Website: lowes
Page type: customer-info-address
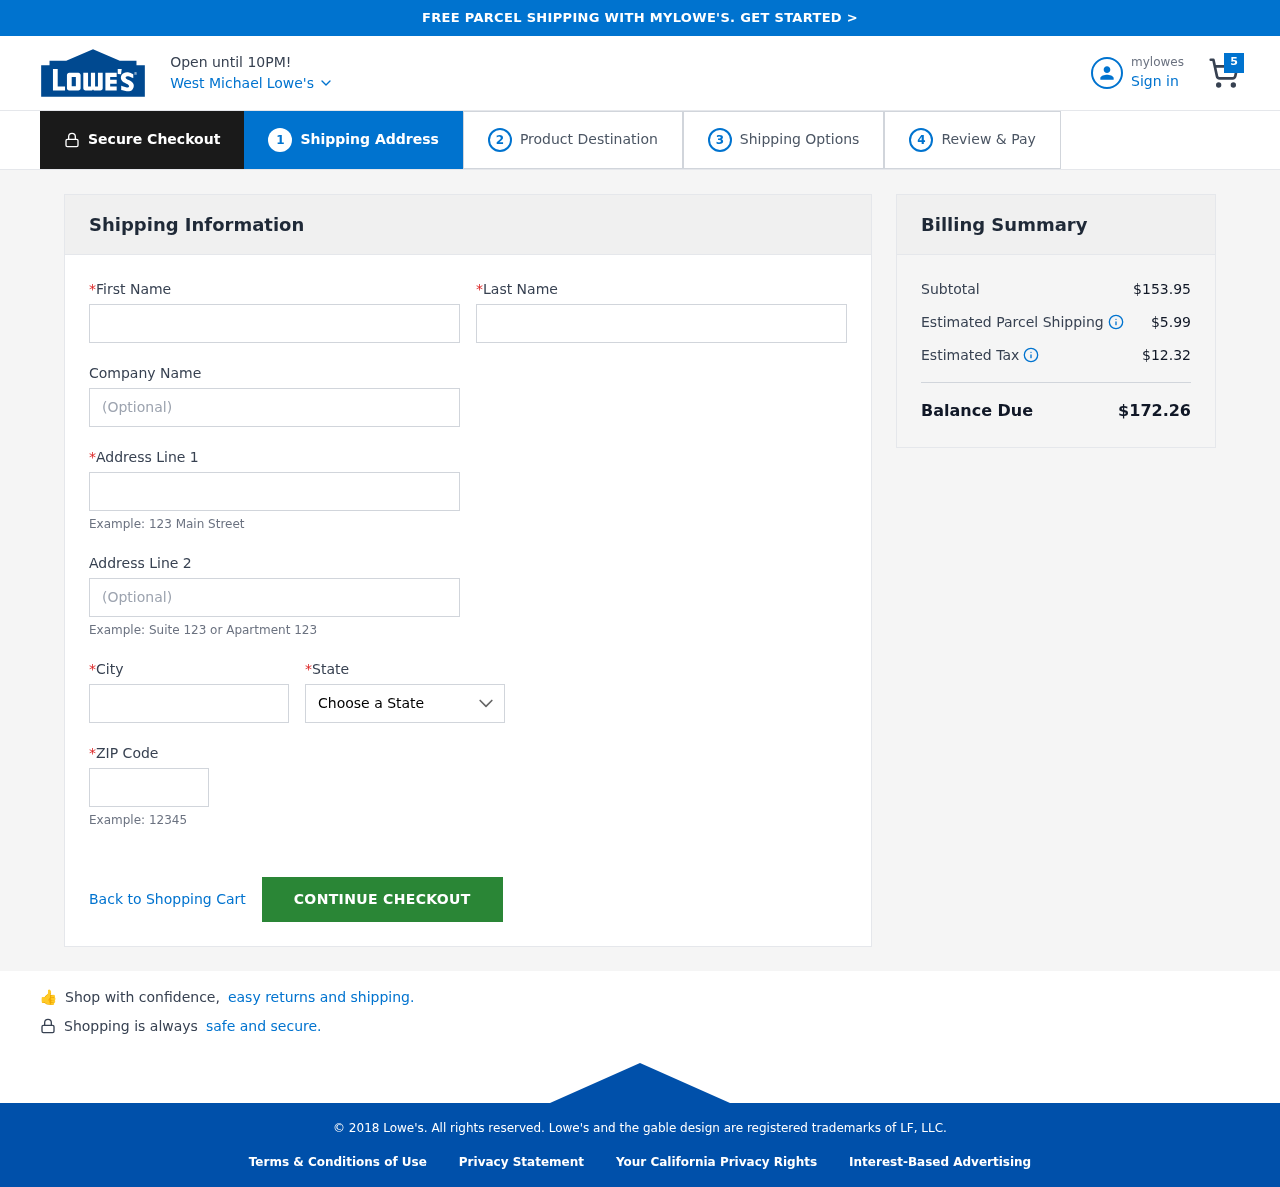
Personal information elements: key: PII_CITY
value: West Michael
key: PII_COMPANY
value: Douglas-Vargas
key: PII_FIRSTNAME
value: Carrie
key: PII_LASTNAME
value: Farmer
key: PII_POSTCODE
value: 12636
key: PII_STATE
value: Texas
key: PII_STREET
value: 45041 Jimmy Radial Apt. 423
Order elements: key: ORDER_NUM_ITEMS
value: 5
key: ORDER_SUBTOTAL
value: $153.95
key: ORDER_SHIPPING_COST
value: $5.99
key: ORDER_TAX
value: $12.32
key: ORDER_TOTAL
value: $172.26